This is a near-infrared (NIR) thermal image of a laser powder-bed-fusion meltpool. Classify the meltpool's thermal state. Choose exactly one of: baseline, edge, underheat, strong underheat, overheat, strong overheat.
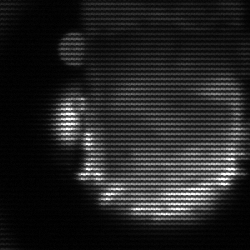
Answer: baseline